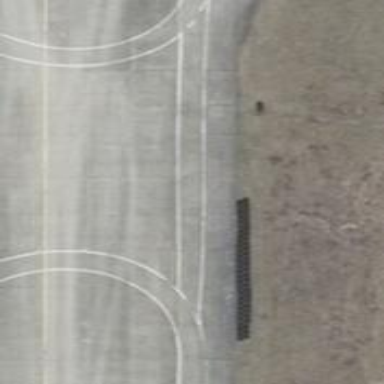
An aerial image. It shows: Raceway with concrete surface.